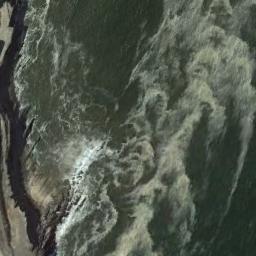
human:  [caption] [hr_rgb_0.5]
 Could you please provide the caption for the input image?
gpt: Taupe sea covered with light grey spoondrift .

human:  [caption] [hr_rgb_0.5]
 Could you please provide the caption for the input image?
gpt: The water reached the beach .

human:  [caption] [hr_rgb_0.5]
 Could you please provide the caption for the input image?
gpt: The huge spumescent waves scour against the rocks .

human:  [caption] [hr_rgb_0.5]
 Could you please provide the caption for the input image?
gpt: The beach has a marine natiform and the color of the seawater is dark green .

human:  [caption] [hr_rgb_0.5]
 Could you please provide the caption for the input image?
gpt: The grass is beside the beach .